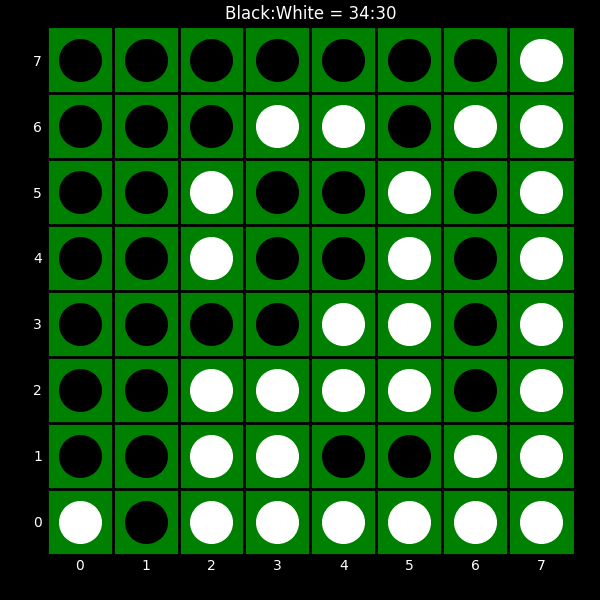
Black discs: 34
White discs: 30